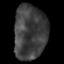
Tissue: lung
Cell type: Fibroblasts
Senescence score: 0.5667
Nuclear area (px): 1755
Mean DAPI intensity: 64.258